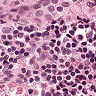
Metastatic tissue present: yes